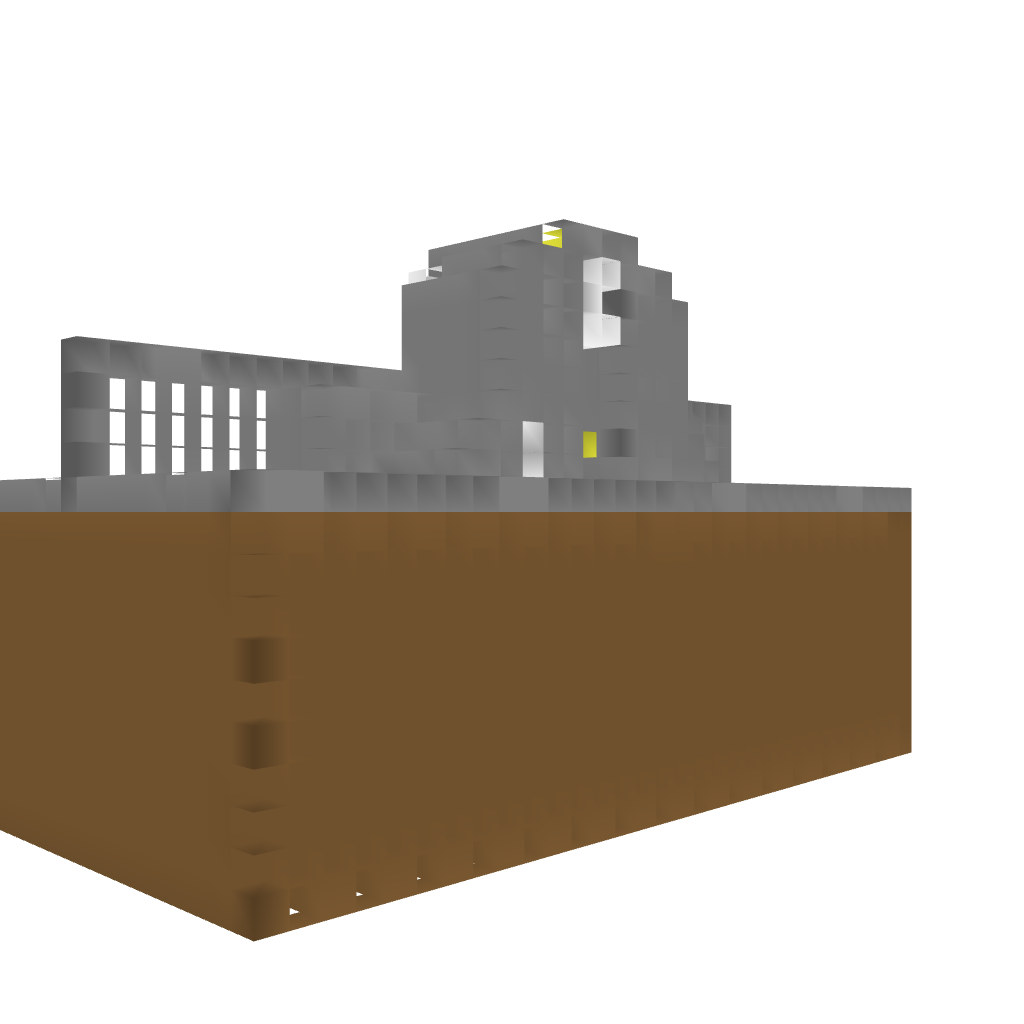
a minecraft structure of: Futuristic Redstone Gate bad low quality